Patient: sex F, age 77
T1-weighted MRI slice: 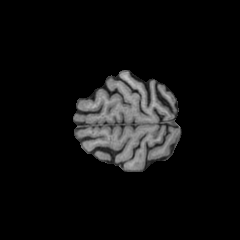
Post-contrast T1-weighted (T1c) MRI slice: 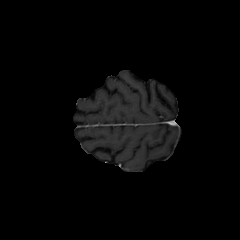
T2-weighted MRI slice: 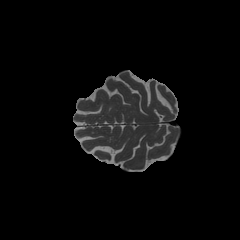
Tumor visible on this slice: no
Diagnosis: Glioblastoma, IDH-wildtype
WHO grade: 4